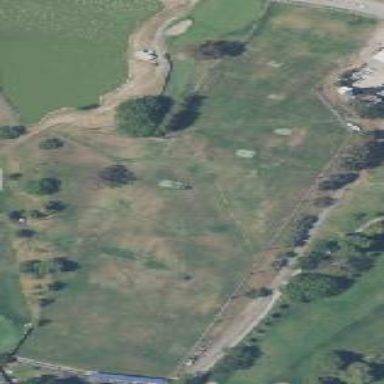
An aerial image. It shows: Driving range for golf on grass.